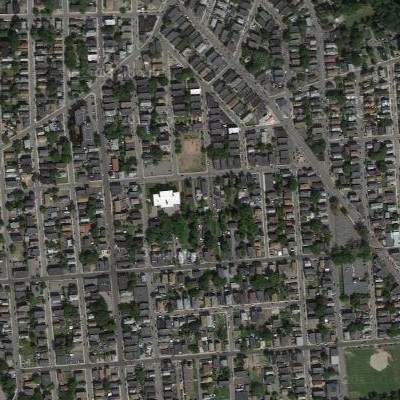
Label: fResident